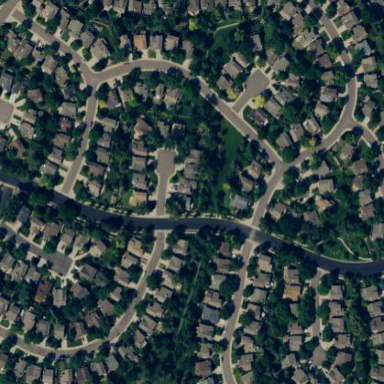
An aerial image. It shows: Residential area consisting of single-family homes.